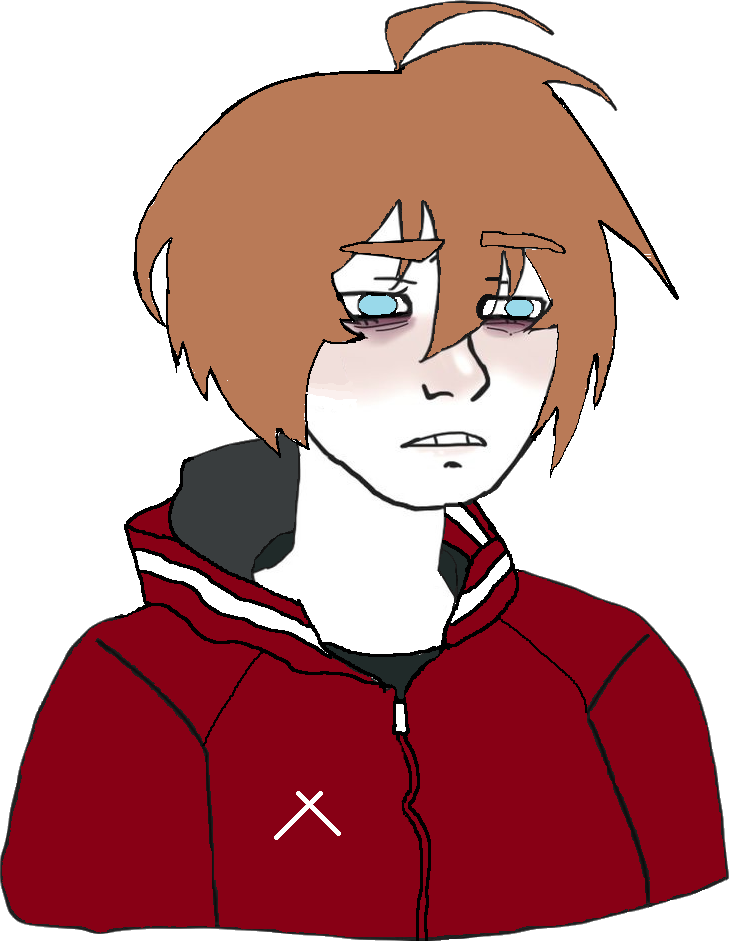
Label: 5_Twinkjak